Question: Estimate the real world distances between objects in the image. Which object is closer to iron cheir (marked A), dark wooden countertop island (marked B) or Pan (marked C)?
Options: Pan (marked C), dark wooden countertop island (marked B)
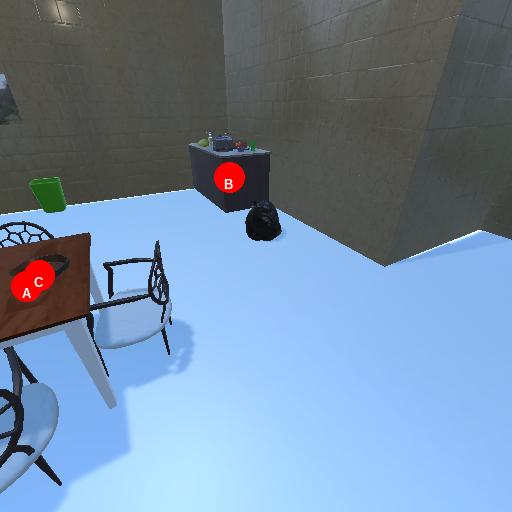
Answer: Pan (marked C)